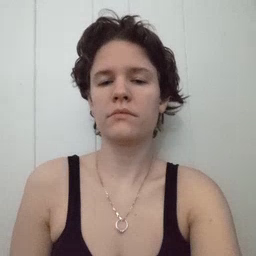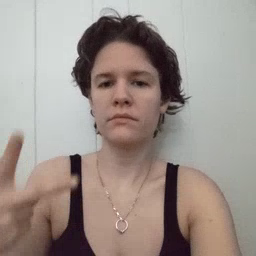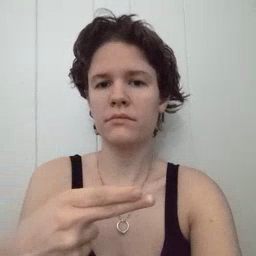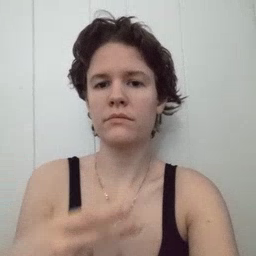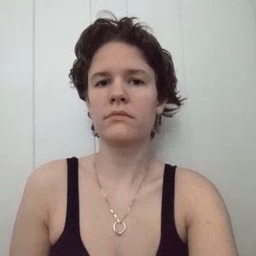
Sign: cut